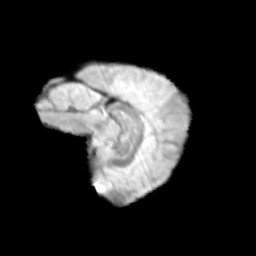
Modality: T2w
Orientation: sagittal
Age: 11
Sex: female
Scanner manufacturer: siemens
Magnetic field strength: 3 T
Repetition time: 3.8 s
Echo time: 0.07 s